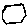
Label: hexagon